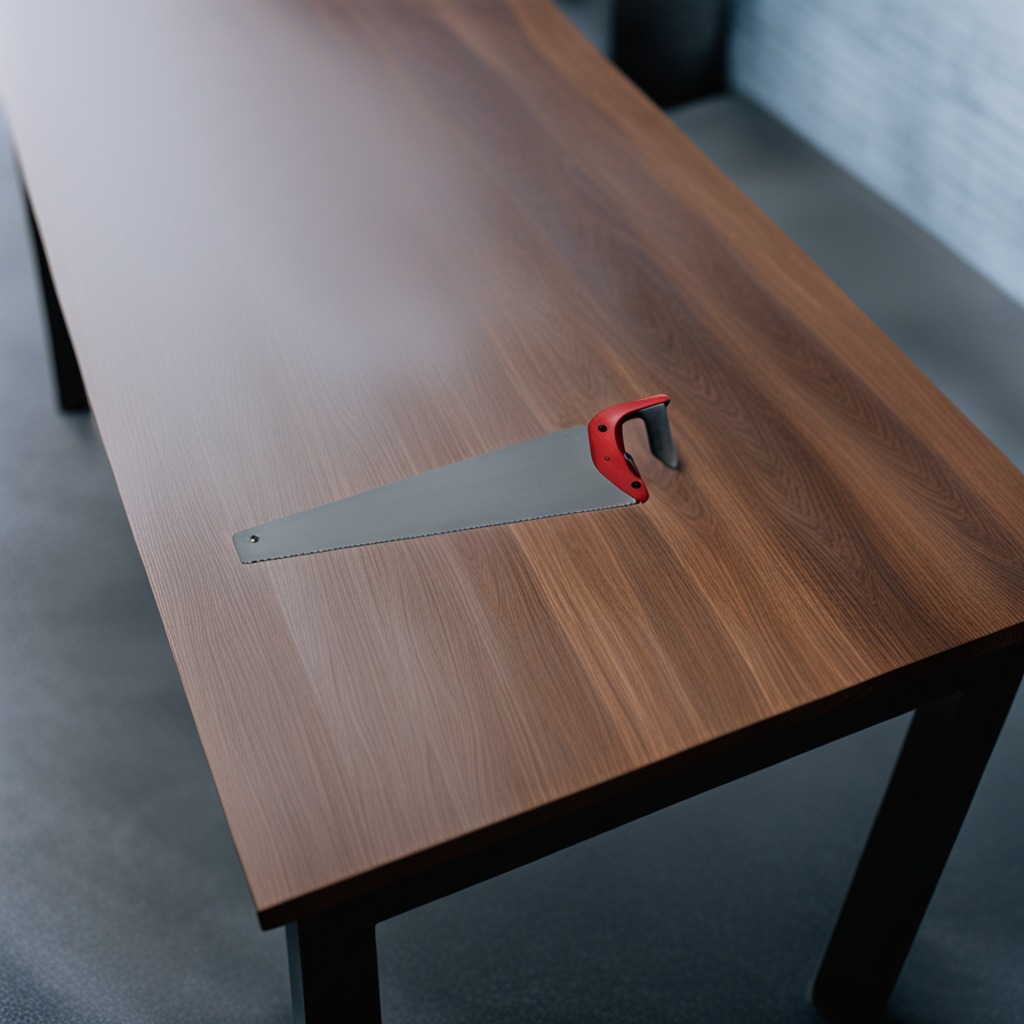
A metal saw is lying on the old table with faint burn marks in a small garage at twilight.